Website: lowes
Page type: billing-address
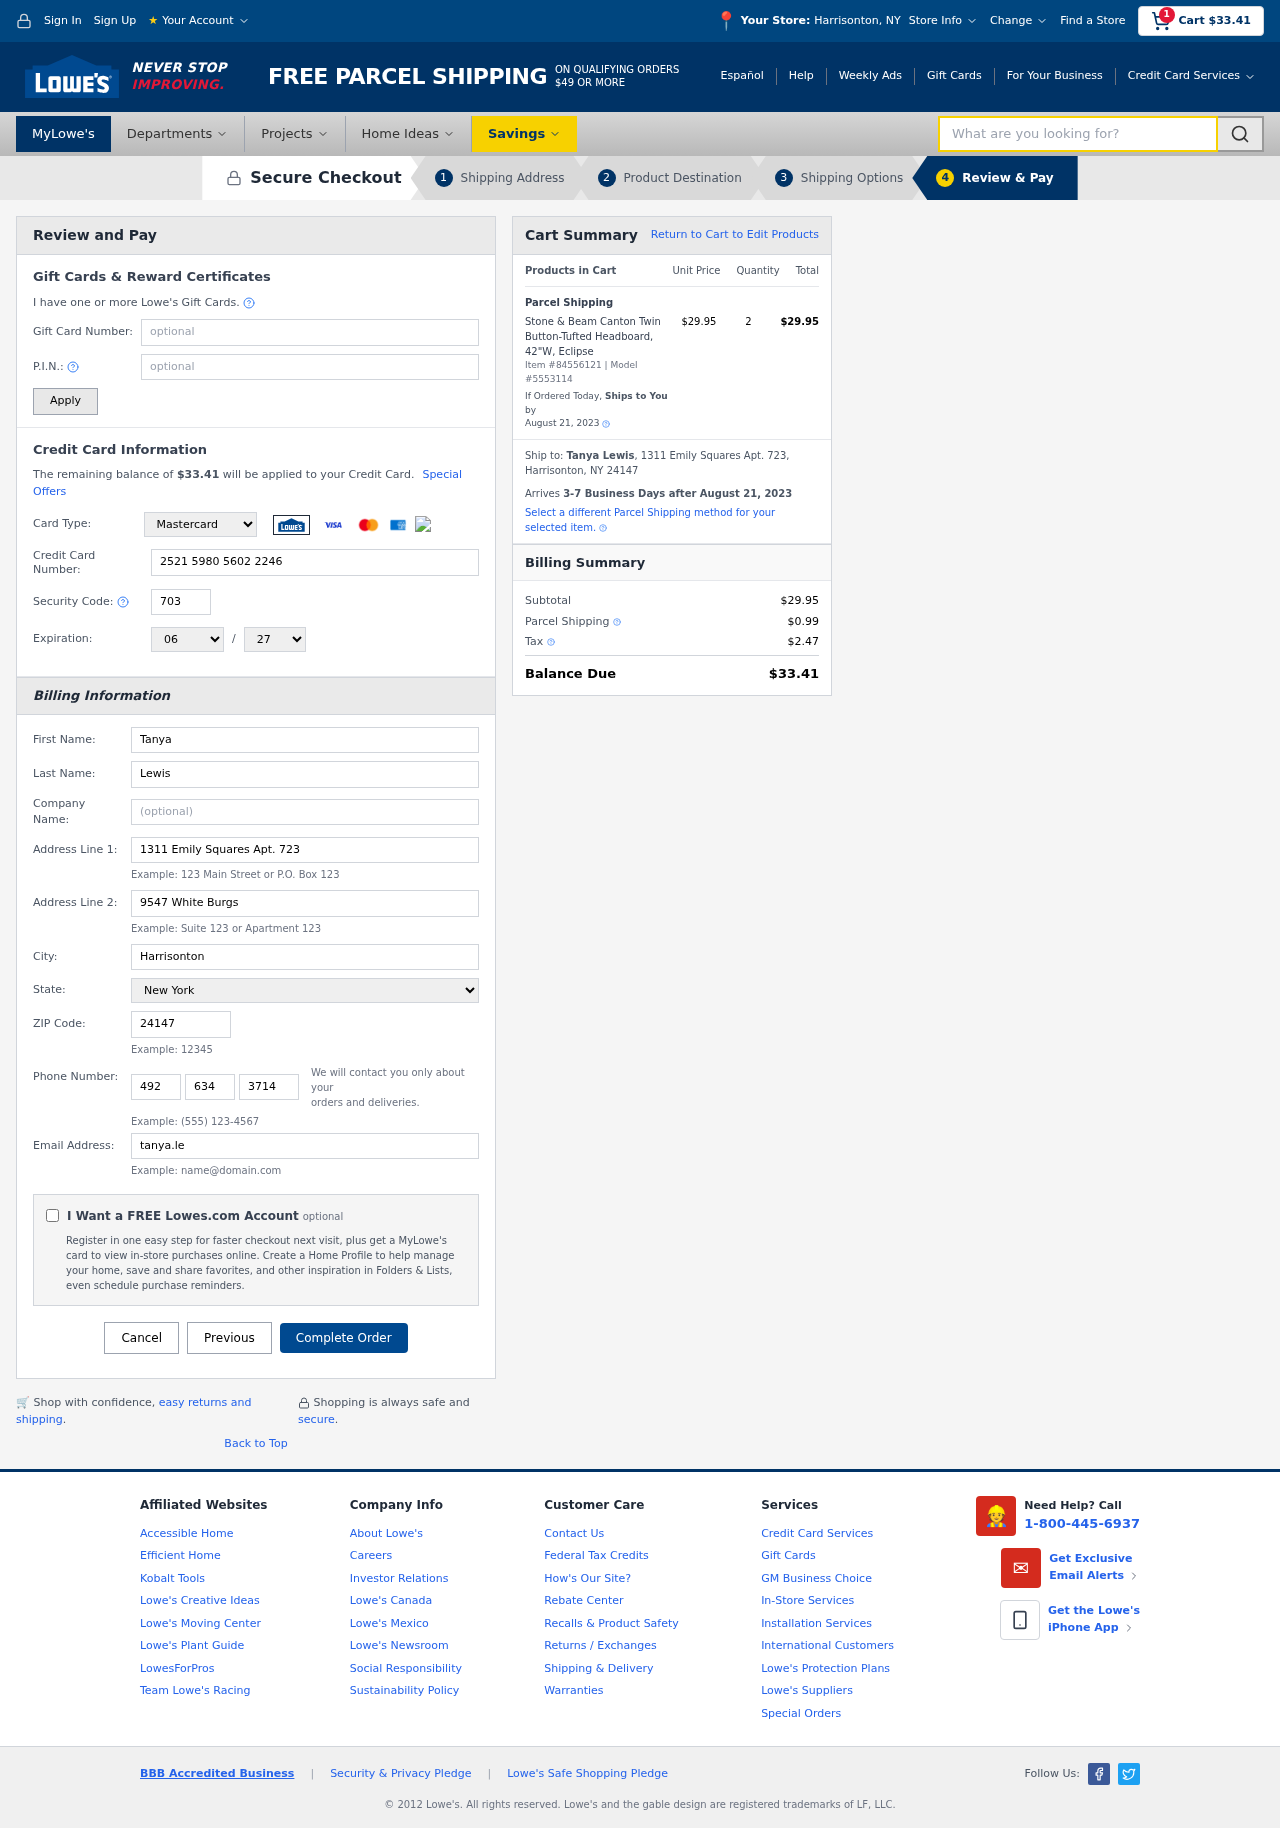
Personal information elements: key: PII_CARD_CVV
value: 703
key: PII_CARD_EXPIRY_MONTH
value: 06
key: PII_CARD_EXPIRY_YEAR
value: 27
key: PII_CARD_NUMBER
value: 2521 5980 5602 2246
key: PII_CARD_TYPE
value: Mastercard
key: PII_CITY
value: Harrisonton
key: PII_CITY_STATE
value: Harrisonton, NY
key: PII_EMAIL
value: tanya.lewis@gmail.com
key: PII_FIRSTNAME
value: Tanya
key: PII_FULLNAME
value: Tanya Lewis
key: PII_LASTNAME
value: Lewis
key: PII_PHONE_AREA
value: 492
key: PII_PHONE_PREFIX
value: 634
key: PII_PHONE_SUFFIX
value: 3714
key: PII_POSTCODE
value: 24147
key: PII_STATE
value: New York
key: PII_STREET
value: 1311 Emily Squares Apt. 723
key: PII_STREET2
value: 9547 White Burgs
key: PII_CITY_STATE_ZIP
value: Harrisonton, NY 24147
Product elements: key: PRODUCT1_NAME
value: Stone & Beam Canton Twin Button-Tufted Headboard, 42"W, Eclipse
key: PRODUCT1_PRICE
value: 29.95
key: PRODUCT1_QUANTITY
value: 2
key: PRODUCT_ITEM_NUMBER
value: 84556121
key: PRODUCT_MODEL_NUMBER
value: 5553114
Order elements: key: ORDER_SUBTOTAL
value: $33.41
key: ORDER_TOTAL
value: $33.41
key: ORDER_SHIPPING_DATE
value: August 21, 2023
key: ORDER_SUBTOTAL
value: $29.95
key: ORDER_DELIVERY_DATE
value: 3-7 Business Days after August 21, 2023
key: ORDER_SHIPPING_DATE2
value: August 21, 2023
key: ORDER_SUBTOTAL2
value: $29.95
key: ORDER_SHIPPING_COST
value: $0.99
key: ORDER_TAX
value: $2.47
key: ORDER_TOTAL2
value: $33.41
Search elements: key: HEADER_SEARCH
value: What are you looking for?